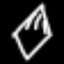
Label: diamond